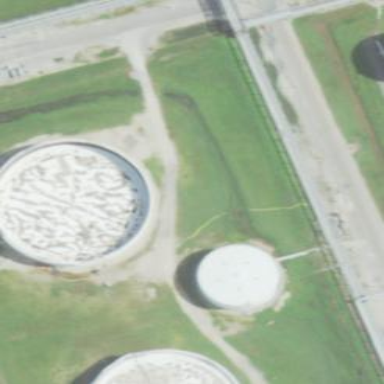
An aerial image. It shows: Storage tank that is man-made.